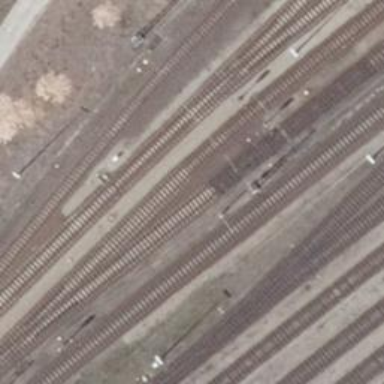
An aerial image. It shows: Rail yard with electrified contact lines for the railway.